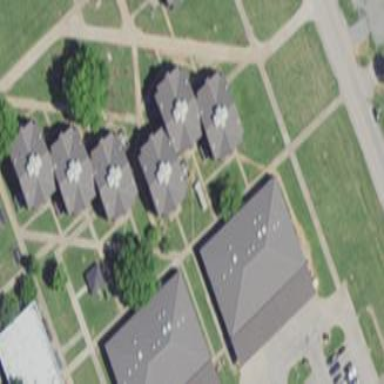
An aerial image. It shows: Building serving as apartments or military barracks.